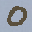
Label: 0